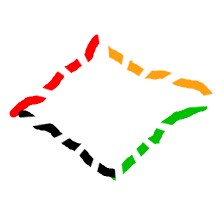
Shape: rhombus